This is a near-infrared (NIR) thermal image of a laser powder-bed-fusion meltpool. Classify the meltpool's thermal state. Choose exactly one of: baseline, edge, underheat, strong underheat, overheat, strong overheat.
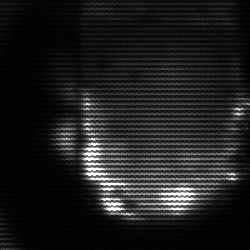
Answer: baseline